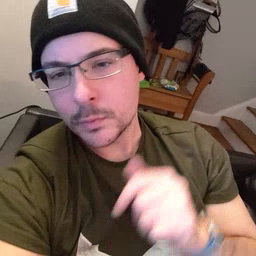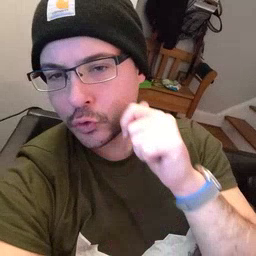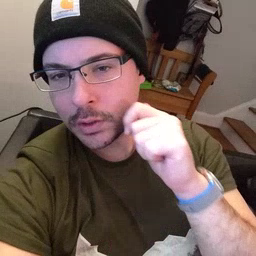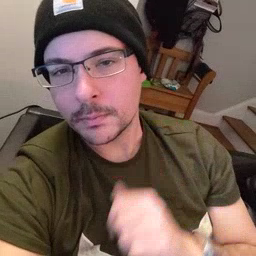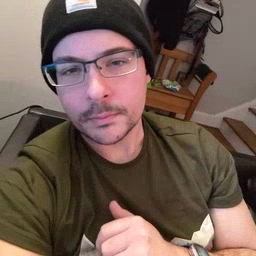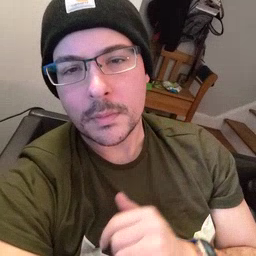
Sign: cheek